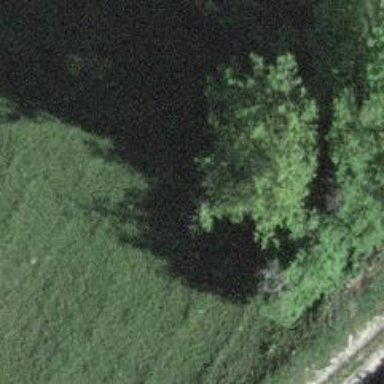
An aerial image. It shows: Agricultural area with deciduous broadleaved trees.